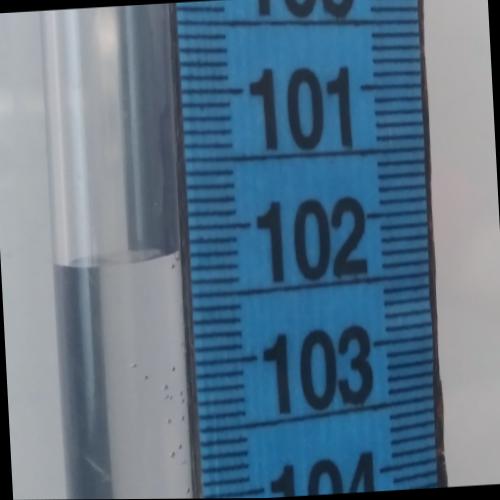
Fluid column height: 102.2 cm